Field crop: tomato
Growth stage: 1
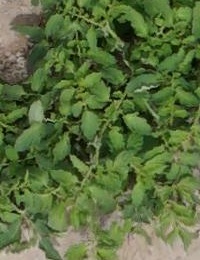
Species: tomato